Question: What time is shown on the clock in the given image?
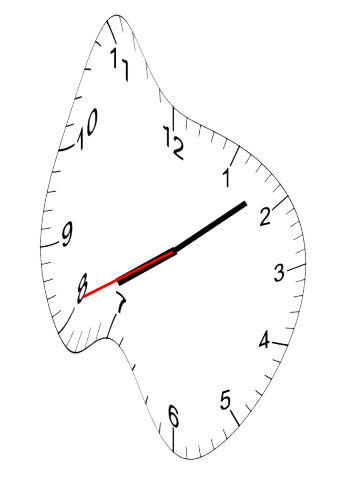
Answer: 08:08:41